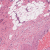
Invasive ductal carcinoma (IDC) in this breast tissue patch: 0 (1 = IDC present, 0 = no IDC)